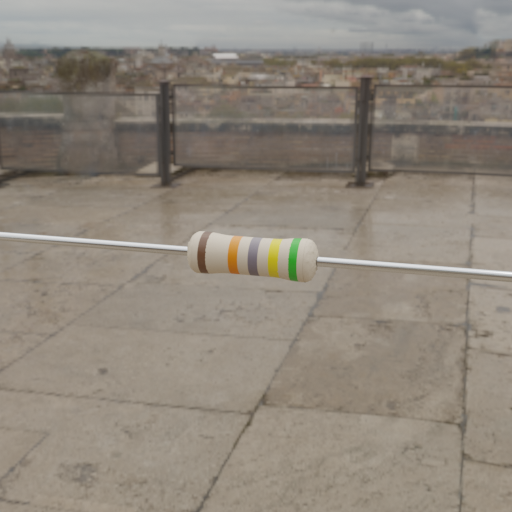
Resistor colour bands (in order): brown, orange, gray, yellow, green